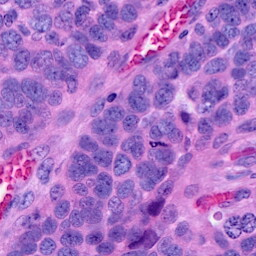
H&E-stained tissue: Ovarian